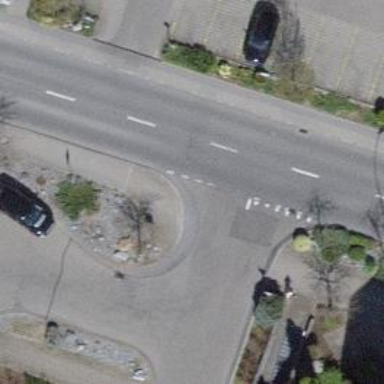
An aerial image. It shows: Kerb serving as barrier.